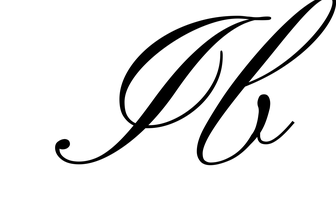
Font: PinyonScript-Regular